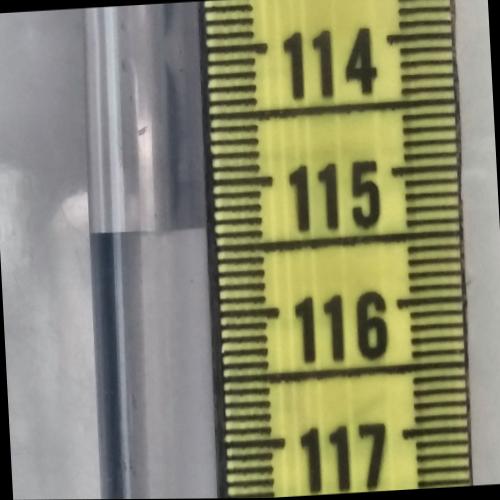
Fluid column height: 115.3 cm